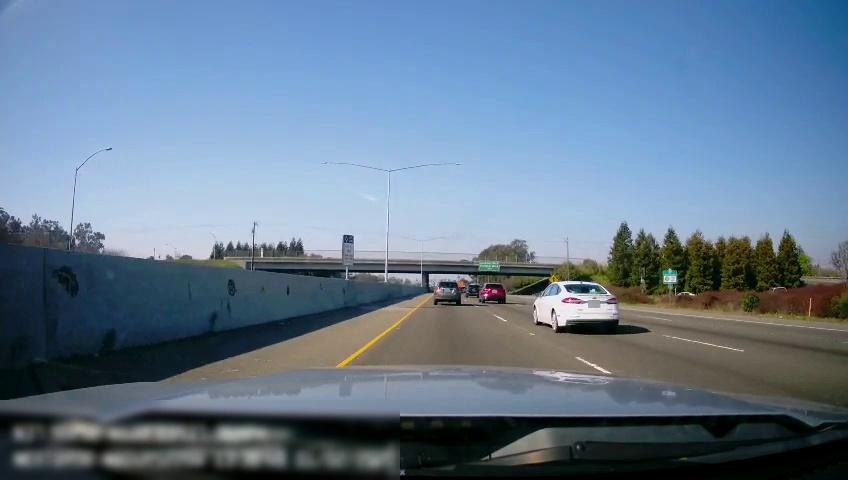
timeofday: Day
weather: Sunny
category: Drivable Space
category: Vehicles | SUV
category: Vehicles | SUV
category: Vehicles | SUV
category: Vehicles | Car
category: Vehicles | Van
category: Vehicles | Car
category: Lanes | Current Lane
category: Lanes | Current Lane
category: Lanes | Alternate Lane
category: Lanes | Alternate Lane
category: Lanes | Alternate Lane
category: Traffic | Signs
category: Traffic | Signs
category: Traffic | Signs